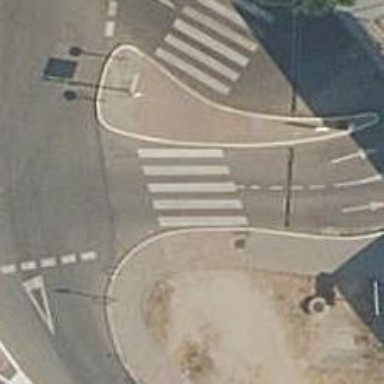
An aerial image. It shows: Uncontrolled road crossing.